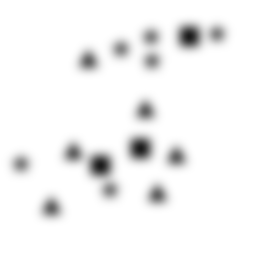
Squares: 3
Triangles: 6
Stars: 6
Total shapes: 15